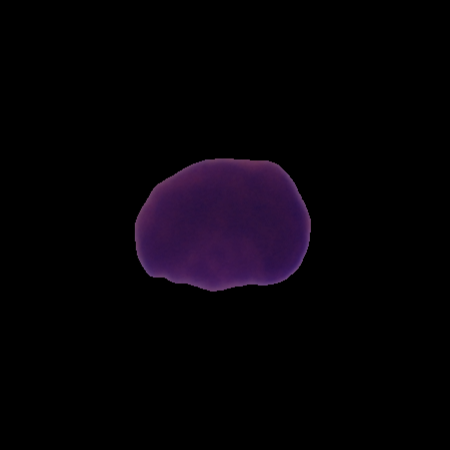
Label: cancer